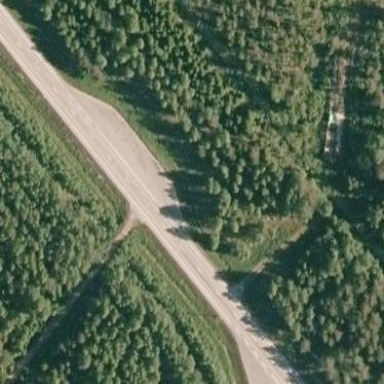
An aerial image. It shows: Rest area along the road.